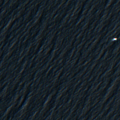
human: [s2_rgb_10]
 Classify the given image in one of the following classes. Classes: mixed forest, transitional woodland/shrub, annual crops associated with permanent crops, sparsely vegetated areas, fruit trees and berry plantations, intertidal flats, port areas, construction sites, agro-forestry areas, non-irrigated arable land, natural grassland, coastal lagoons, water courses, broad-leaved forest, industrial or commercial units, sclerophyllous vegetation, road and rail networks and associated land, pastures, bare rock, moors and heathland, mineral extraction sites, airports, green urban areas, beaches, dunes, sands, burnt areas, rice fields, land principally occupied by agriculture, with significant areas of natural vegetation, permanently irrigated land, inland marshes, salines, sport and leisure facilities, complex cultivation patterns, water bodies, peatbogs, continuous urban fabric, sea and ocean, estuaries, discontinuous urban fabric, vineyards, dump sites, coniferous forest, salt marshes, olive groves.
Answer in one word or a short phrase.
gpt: sea and ocean